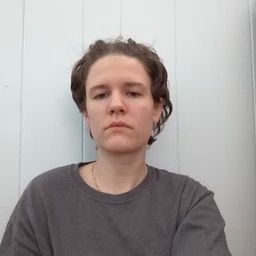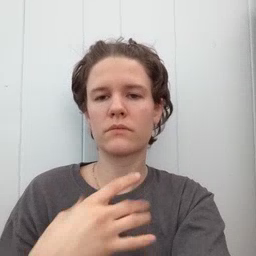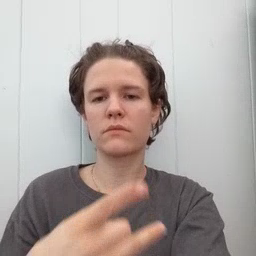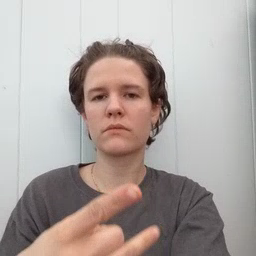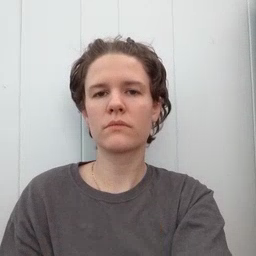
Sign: like